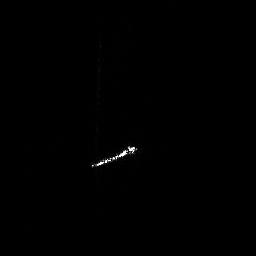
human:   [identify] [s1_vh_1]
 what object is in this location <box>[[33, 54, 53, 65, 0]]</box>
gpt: <ref>1 medium ship at the center</ref>